Field crop: maize
Growth stage: 2
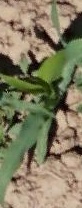
Species: maize